Question: I have an enhanced popup menu (TOPopupMenu) with customized items (TOMenuItem). In Delphi 2007 I used TNT's code to force the delphi design editor to create TOMenuItem in the menu editor. Unfortunately, the same approach doesn't work for me in XE2.
Does anybody know how to do this in Delphi XE2?
Note:
'''
in D2007 TOPopupMenu = class(TTntPopupMenu), TOMenuItem = class(TTntMenuItem)
in DXE2 TOPopupMenu = class(TPopupMenu), TOMenuItem = class(TMenuItem)
'''
Delphi 2007:
<URL>

Unit OMenus_Editors which works in Delphi 2007 (basically copied from TntUnicodeControls)
'''
{*****************************************************************************}
{ }
{ Tnt Delphi Unicode Controls }
{ http://www.tntware.com/delphicontrols/unicode/ }
{ Version: 2.3.0 }
{ }
{ Copyright (c) 2002-2007, Troy Wolbrink (troy.wolbrink@tntware.com) }
{ }
{*****************************************************************************}
unit OMenus_Editors;
{$INCLUDE ..\TntUnicodeControls\Source\TntCompilers.inc}
{*******************************************************}
{ Special Thanks to Francisco Leong for getting these }
{ menu designer enhancements to work w/o MnuBuild. }
{*******************************************************}
interface
{$IFDEF COMPILER_6} // Delphi 6 and BCB 6 have MnuBuild available
{$DEFINE MNUBUILD_AVAILABLE}
{$ENDIF}
{$IFDEF COMPILER_7} // Delphi 7 has MnuBuild available
{$DEFINE MNUBUILD_AVAILABLE}
{$ENDIF}
uses
Windows, Classes, Menus, Messages,
{$IFDEF MNUBUILD_AVAILABLE} MnuBuild, {$ENDIF}
DesignEditors, DesignIntf;
type
TOMenuEditor = class(TComponentEditor)
public
procedure ExecuteVerb(Index: Integer); override;
function GetVerb(Index: Integer): string{TNT-ALLOW string}; override;
function GetVerbCount: Integer; override;
end;
procedure Register;
implementation
uses
{$IFDEF MNUBUILD_AVAILABLE} MnuConst, {$ELSE} DesignWindows, {$ENDIF} SysUtils, Graphics, ActnList,
Controls, Forms, TntDesignEditors_Design, TntActnList, TntMenus, OPopupMenu;
procedure Register;
begin
//RegisterComponentEditor(TMainMenu, TOMenuEditor);
RegisterComponentEditor(TOPopupMenu, TOMenuEditor);
end;
function GetMenuBuilder: TForm{TNT-ALLOW TForm};
{$IFDEF MNUBUILD_AVAILABLE}
begin
Result := MenuEditor;
{$ELSE}
var
Comp: TComponent;
begin
Result := nil;
if Application <> nil then
begin
Comp := Application.FindComponent('MenuBuilder');
if Comp is TForm{TNT-ALLOW TForm} then
Result := TForm{TNT-ALLOW TForm}(Comp);
end;
{$ENDIF}
end;
{$IFDEF DELPHI_9} // verified against Delphi 9
type
THackMenuBuilder = class(TDesignWindow)
protected
Fields: array[1..26] of TObject;
FWorkMenu: TMenuItem{TNT-ALLOW TMenuItem};
end;
{$ENDIF}
{$IFDEF COMPILER_10_UP}
{$IFDEF DELPHI_10} // NOT verified against Delphi 10
type
THackMenuBuilder = class(TDesignWindow)
protected
Fields: array[1..26] of TObject;
FWorkMenu: TMenuItem{TNT-ALLOW TMenuItem};
end;
{$ENDIF}
{$ENDIF}
function GetMenuBuilder_WorkMenu(MenuBuilder: TForm{TNT-ALLOW TForm}): TMenuItem{TNT-ALLOW TMenuItem};
begin
if MenuBuilder = nil then
Result := nil
else begin
{$IFDEF MNUBUILD_AVAILABLE}
Result := MenuEditor.WorkMenu;
{$ELSE}
Result := THackMenuBuilder(MenuBuilder).FWorkMenu;
Assert((Result = nil) or (Result is TMenuItem{TNT-ALLOW TMenuItem}),
'TNT Internal Error: THackMenuBuilder has incorrect internal layout.');
{$ENDIF}
end;
end;
{$IFDEF DELPHI_9} // verified against Delphi 9
type
THackMenuItemWin = class(TCustomControl)
protected
FxxxxCaptionExtent: Integer;
FMenuItem: TMenuItem{TNT-ALLOW TMenuItem};
end;
{$ENDIF}
{$IFDEF DELPHI_10} // beta: NOT verified against Delphi 10
type
THackMenuItemWin = class(TCustomControl)
protected
FxxxxCaptionExtent: Integer;
FMenuItem: TMenuItem{TNT-ALLOW TMenuItem};
end;
{$ENDIF}
function GetMenuItem(Control: TWinControl; DoVerify: Boolean = True): TMenuItem{TNT-ALLOW TMenuItem};
begin
{$IFDEF MNUBUILD_AVAILABLE}
if Control is TMenuItemWin then
Result := TMenuItemWin(Control).MenuItem
{$ELSE}
if Control.ClassName = 'TMenuItemWin' then begin
Result := THackMenuItemWin(Control).FMenuItem;
Assert((Result = nil) or (Result is TMenuItem{TNT-ALLOW TMenuItem}), 'TNT Internal Error: Unexpected TMenuItem field layout.');
end
{$ENDIF}
else if DoVerify then
raise Exception.Create('TNT Internal Error: Control is not a TMenuItemWin.')
else
Result := nil;
end;
procedure SetMenuItem(Control: TWinControl; Item: TMenuItem{TNT-ALLOW TMenuItem});
begin
{$IFDEF MNUBUILD_AVAILABLE}
if Control is TMenuItemWin then
TMenuItemWin(Control).MenuItem := Item
{$ELSE}
if Control.ClassName = 'TMenuItemWin' then begin
THackMenuItemWin(Control).FMenuItem := Item;
Item.FreeNotification(Control);
end
{$ENDIF}
else
raise Exception.Create('TNT Internal Error: Control is not a TMenuItemWin.');
end;
procedure ReplaceMenuItem(Control: TWinControl; ANewItem: TMenuItem{TNT-ALLOW TMenuItem});
var
OldItem: TMenuItem{TNT-ALLOW TMenuItem};
OldName: string{TNT-ALLOW string};
begin
OldItem := GetMenuItem(Control, True);
Assert(OldItem <> nil);
OldName := OldItem.Name;
FreeAndNil(OldItem);
ANewItem.Name := OldName; { assume old name }
SetMenuItem(Control, ANewItem);
end;
{ TTntMenuBuilderChecker }
type
TMenuBuilderChecker = class(TComponent)
private
FMenuBuilder: TForm{TNT-ALLOW TForm};
FCheckMenuAction: TTntAction;
FLastCaption: string{TNT-ALLOW string};
FLastActiveControl: TControl;
FLastMenuItem: TMenuItem{TNT-ALLOW TMenuItem};
procedure CheckMenuItems(Sender: TObject);
public
constructor Create(AOwner: TComponent); override;
destructor Destroy; override;
end;
var MenuBuilderChecker: TMenuBuilderChecker = nil;
constructor TMenuBuilderChecker.Create(AOwner: TComponent);
begin
inherited;
MenuBuilderChecker := Self;
FCheckMenuAction := TTntAction.Create(Self);
FCheckMenuAction.OnUpdate := CheckMenuItems;
FCheckMenuAction.OnExecute := CheckMenuItems;
FMenuBuilder := AOwner as TForm{TNT-ALLOW TForm};
FMenuBuilder.Action := FCheckMenuAction;
end;
destructor TMenuBuilderChecker.Destroy;
begin
FMenuBuilder := nil;
MenuBuilderChecker := nil;
inherited;
end;
type TAccessOMenuItem = class(TOMenuItem);
function CreateOMenuItem(OldItem: TMenuItem{TNT-ALLOW TMenuItem}): TOMenuItem;
var
OldName: AnsiString;
OldParent: TMenuItem{TNT-ALLOW TMenuItem};
OldIndex: Integer;
OldItemsList: TList;
j: integer;
begin
// item should be converted.
OldItemsList := TList.Create;
try
// clone properties
Result := TOMenuItem.Create(OldItem.Owner);
TAccessOMenuItem(Result).FComponentStyle := OldItem.ComponentStyle; {csTransient hides item from object inspector}
Result.Action := OldItem.Action;
Result.AutoCheck := OldItem.AutoCheck;
Result.AutoHotkeys := OldItem.AutoHotkeys;
Result.AutoLineReduction := OldItem.AutoLineReduction;
Result.Bitmap := OldItem.Bitmap;
Result.Break := OldItem.Break;
Result.Caption := OldItem.Caption;
Result.Checked := OldItem.Checked;
Result.Default := OldItem.Default;
Result.Enabled := OldItem.Enabled;
Result.GroupIndex := OldItem.GroupIndex;
Result.HelpContext := OldItem.HelpContext;
Result.Hint := OldItem.Hint;
Result.ImageIndex := OldItem.ImageIndex;
Result.MenuIndex := OldItem.MenuIndex;
Result.RadioItem := OldItem.RadioItem;
Result.ShortCut := OldItem.ShortCut;
Result.SubMenuImages := OldItem.SubMenuImages;
Result.Visible := OldItem.Visible;
Result.Tag := OldItem.Tag;
// clone events
Result.OnAdvancedDrawItem := OldItem.OnAdvancedDrawItem;
Result.OnClick := OldItem.OnClick;
Result.OnDrawItem := OldItem.OnDrawItem;
Result.OnMeasureItem := OldItem.OnMeasureItem;
// remember name, parent, index, children
OldName := OldItem.Name;
OldParent := OldItem.Parent;
OldIndex := OldItem.MenuIndex;
for j := OldItem.Count - 1 downto 0 do begin
OldItemsList.Insert(0, OldItem.Items[j]);
OldItem.Remove(OldItem.Items[j]);
end;
// clone final parts of old item
for j := 0 to OldItemsList.Count - 1 do
Result.Add(TMenuItem{TNT-ALLOW TMenuItem}(OldItemsList[j])); { add children }
if OldParent <> nil then
OldParent.Insert(OldIndex, Result); { insert into parent }
finally
OldItemsList.Free;
end;
end;
procedure CheckMenuItemWin(MenuItemWin: TWinControl; PartOfATntMenu: Boolean);
var
OldItem: TMenuItem{TNT-ALLOW TMenuItem};
begin
OldItem := GetMenuItem(MenuItemWin);
if OldItem = nil then
exit;
if (OldItem.ClassType = TMenuItem{TNT-ALLOW TMenuItem})
and (PartOfATntMenu or (OldItem.Parent is TOMenuItem)) then
begin
if MenuItemWin.Focused then
MenuItemWin.Parent.SetFocus; {Lose focus and regain later to ensure object inspector gets updated.}
ReplaceMenuItem(MenuItemWin, CreateOMenuItem(OldItem));
end else if (OldItem.ClassType = TOMenuItem)
and (OldItem.Parent = nil) and (OldItem.Caption = '') and (OldItem.Name = '')
and not (PartOfATntMenu or (OldItem.Parent is TOMenuItem)) then begin
if MenuItemWin.Focused then
MenuItemWin.Parent.SetFocus; {Lose focus and regain later to ensure object inspector gets updated.}
ReplaceMenuItem(MenuItemWin, TMenuItem{TNT-ALLOW TMenuItem}.Create(OldItem.Owner));
end;
end;
procedure TMenuBuilderChecker.CheckMenuItems(Sender: TObject);
var
a, i: integer;
MenuWin: TWinControl;
MenuItemWin: TWinControl;
SaveFocus: HWND;
PartOfATntMenu: Boolean;
WorkMenu: TMenuItem{TNT-ALLOW TMenuItem};
begin
if (FMenuBuilder <> nil)
and (FMenuBuilder.Action = FCheckMenuAction) then begin
if (FLastCaption <> FMenuBuilder.Caption)
or (FLastActiveControl <> FMenuBuilder.ActiveControl)
or (FLastMenuItem <> GetMenuItem(FMenuBuilder.ActiveControl, False))
then begin
try
try
with FMenuBuilder do begin
WorkMenu := GetMenuBuilder_WorkMenu(FMenuBuilder);
PartOfATntMenu := (WorkMenu <> nil)
and ((WorkMenu.Owner is TTntMainMenu) or (WorkMenu.Owner is TTntPopupMenu));
SaveFocus := Windows.GetFocus;
for a := ComponentCount - 1 downto 0 do begin
{$IFDEF MNUBUILD_AVAILABLE}
if Components[a] is TMenuWin then begin
{$ELSE}
if Components[a].ClassName = 'TMenuWin' then begin
{$ENDIF}
MenuWin := Components[a] as TWinControl;
with MenuWin do begin
for i := ComponentCount - 1 downto 0 do begin
{$IFDEF MNUBUILD_AVAILABLE}
if Components[i] is TMenuItemWin then begin
{$ELSE}
if Components[i].ClassName = 'TMenuItemWin' then begin
{$ENDIF}
MenuItemWin := Components[i] as TWinControl;
CheckMenuItemWin(MenuItemWin, PartOfATntMenu);
end;
end;
end;
end;
end;
if SaveFocus <> Windows.GetFocus then
Windows.SetFocus(SaveFocus);
end;
except
on E: Exception do begin
FMenuBuilder.Action := nil;
end;
end;
finally
FLastCaption := FMenuBuilder.Caption;
FLastActiveControl := FMenuBuilder.ActiveControl;
FLastMenuItem := GetMenuItem(FMenuBuilder.ActiveControl, False);
end;
end;
end;
end;
{ TOMenuEditor }
function TOMenuEditor.GetVerbCount: Integer;
begin
Result := 1;
end;
{$IFNDEF MNUBUILD_AVAILABLE}
resourcestring
SMenuDesigner = 'Menu Designer...';
{$ENDIF}
function TOMenuEditor.GetVerb(Index: Integer): string{TNT-ALLOW string};
begin
Result := SMenuDesigner;
end;
procedure TOMenuEditor.ExecuteVerb(Index: Integer);
var
MenuBuilder: TForm{TNT-ALLOW TForm};
begin
EditPropertyWithDialog(Component, 'Items', Designer);
MenuBuilder := GetMenuBuilder;
if Assigned(MenuBuilder) then begin
if (MenuBuilderChecker = nil) or (MenuBuilderChecker.FMenuBuilder <> MenuBuilder) then begin
MenuBuilderChecker.Free;
MenuBuilderChecker := TMenuBuilderChecker.Create(MenuBuilder);
end;
EditPropertyWithDialog(Component, 'Items', Designer); // update menu builder caption
end;
end;
initialization
finalization
if Assigned(MenuBuilderChecker) then
FreeAndNil(MenuBuilderChecker); // design package might be recompiled
end.
'''
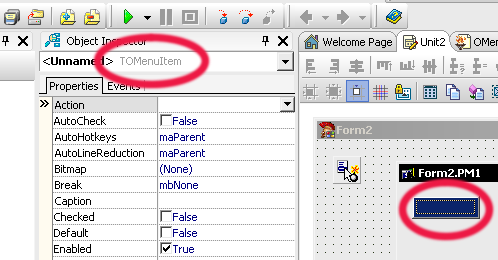
Answer: I figured it out. The problem was in THackMenuBuilder. This code works for both D2007 and DXE2.
Maybe somebody finds it useful if he writes custom menus.
OMenus_Editors.pas:
'''
{*****************************************************************************}
{ }
{ Modified by oxo (http://www.kluug.at) }
{ }
{ Original Code (TntMenus_Editors.pas) }
{ }
{ Tnt Delphi Unicode Controls }
{ http://www.tntware.com/delphicontrols/unicode/ }
{ Version: 2.3.0 }
{ }
{ Copyright (c) 2002-2007, Troy Wolbrink (troy.wolbrink@tntware.com) }
{ }
{*****************************************************************************}
unit OMenus_Editors;
{*******************************************************}
{ Special Thanks to Francisco Leong for getting these }
{ menu designer enhancements to work w/o MnuBuild. }
{*******************************************************}
interface
{$IFDEF VER150}//Delphi 7
{$DEFINE MNUBUILD_AVAILABLE}
{$ENDIF}
{$IFDEF VER140}//Delphi 6
{$DEFINE MNUBUILD_AVAILABLE}
{$ENDIF}
uses
Windows, Classes, Menus, Messages,
{$IFDEF MNUBUILD_AVAILABLE} MnuBuild, {$ENDIF}
DesignEditors, DesignIntf;
type
TOMenuEditor = class(TComponentEditor)
public
procedure ExecuteVerb(Index: Integer); override;
function GetVerb(Index: Integer): string; override;
function GetVerbCount: Integer; override;
end;
procedure Register;
implementation
uses
{$IFDEF MNUBUILD_AVAILABLE} MnuConst, {$ELSE} DesignWindows, {$ENDIF} SysUtils, Graphics, ActnList,
Controls, Forms, OPopupMenu, ODesignEditors_Design, Dialogs;
procedure Register;
begin
RegisterComponentEditor(TOPopupMenu, TOMenuEditor);
end;
function GetMenuBuilder: TCustomForm;
{$IFDEF MNUBUILD_AVAILABLE}
begin
Result := MenuEditor;
{$ELSE}
var
Comp: TComponent;
begin
Result := nil;
if Application <> nil then
begin
Comp := Application.FindComponent('MenuBuilder');
if Comp is TCustomForm then begin
Result := TCustomForm(Comp);
end;
end;
{$ENDIF}
end;
type
THackMenuBuilder = class(TDesignWindow)
protected
Fields: array[0..49] of TObject;
end;
function GetMenuBuilder_WorkMenu(MenuBuilder: TCustomForm): TMenuItem;
var I: Integer;
begin
if MenuBuilder = nil then
Result := nil
else begin
{$IFDEF MNUBUILD_AVAILABLE}
Result := MenuEditor.WorkMenu;
{$ELSE}
Result := nil;
for I := 25 to 35 do begin
try
if THackMenuBuilder(MenuBuilder).Fields[I] is TMenuItem then
Result := TMenuItem(THackMenuBuilder(MenuBuilder).Fields[I]);
except
end;
end;
Assert((Result = nil) or (Result is TMenuItem),
'OMenus Internal Error: THackMenuBuilder has incorrect internal layout.');
{$ENDIF}
end;
end;
type
THackMenuItemWin = class(TCustomControl)
protected
FxxxxCaptionExtent: Integer;
FMenuItem: TMenuItem;
end;
function GetMenuItem(Control: TWinControl; DoVerify: Boolean = True): TMenuItem;
begin
{$IFDEF MNUBUILD_AVAILABLE}
if Control is TMenuItemWin then
Result := TMenuItemWin(Control).MenuItem
{$ELSE}
if Control.ClassName = 'TMenuItemWin' then begin
Result := THackMenuItemWin(Control).FMenuItem;
Assert((Result = nil) or (Result is TMenuItem), 'OMenus Internal Error: Unexpected TMenuItem field layout.');
end
{$ENDIF}
else if DoVerify then
raise Exception.Create('OMenus Internal Error: Control is not a TMenuItemWin.')
else
Result := nil;
end;
procedure SetMenuItem(Control: TWinControl; Item: TMenuItem);
begin
{$IFDEF MNUBUILD_AVAILABLE}
if Control is TMenuItemWin then
TMenuItemWin(Control).MenuItem := Item
{$ELSE}
if Control.ClassName = 'TMenuItemWin' then begin
THackMenuItemWin(Control).FMenuItem := Item;
Item.FreeNotification(Control);
end
{$ENDIF}
else
raise Exception.Create('OMenus Internal Error: Control is not a TMenuItemWin.');
end;
procedure ReplaceMenuItem(Control: TWinControl; ANewItem: TMenuItem);
var
OldItem: TMenuItem;
OldName: string;
begin
OldItem := GetMenuItem(Control, True);
Assert(OldItem <> nil);
OldName := OldItem.Name;
FreeAndNil(OldItem);
ANewItem.Name := OldName; { assume old name }
SetMenuItem(Control, ANewItem);
end;
{ TMenuBuilderChecker }
type
TMenuBuilderChecker = class(TComponent)
private
FMenuBuilder: TCustomForm;
FCheckMenuAction: TAction;
FLastCaption: string;
FLastActiveControl: TControl;
FLastMenuItem: TMenuItem;
procedure CheckMenuItems(Sender: TObject);
public
constructor Create(AOwner: TComponent); override;
destructor Destroy; override;
end;
var MenuBuilderChecker: TMenuBuilderChecker = nil;
constructor TMenuBuilderChecker.Create(AOwner: TComponent);
begin
inherited;
MenuBuilderChecker := Self;
FCheckMenuAction := TAction.Create(Self);
FCheckMenuAction.OnUpdate := CheckMenuItems;
FCheckMenuAction.OnExecute := CheckMenuItems;
FMenuBuilder := AOwner as TCustomForm;
FMenuBuilder.Action := FCheckMenuAction;
end;
destructor TMenuBuilderChecker.Destroy;
begin
FMenuBuilder := nil;
MenuBuilderChecker := nil;
inherited;
end;
type TAccessOMenuItem = class(TOMenuItem);
function CreateOMenuItem(OldItem: TMenuItem): TOMenuItem;
var
OldName: AnsiString;
OldParent: TMenuItem;
OldIndex: Integer;
OldItemsList: TList;
j: integer;
begin
// item should be converted.
OldItemsList := TList.Create;
try
// clone properties
Result := TOMenuItem.Create(OldItem.Owner);
TAccessOMenuItem(Result).FComponentStyle := OldItem.ComponentStyle; {csTransient hides item from object inspector}
Result.Action := OldItem.Action;
Result.AutoCheck := OldItem.AutoCheck;
Result.AutoHotkeys := OldItem.AutoHotkeys;
Result.AutoLineReduction := OldItem.AutoLineReduction;
Result.Bitmap := OldItem.Bitmap;
Result.Break := OldItem.Break;
Result.Caption := OldItem.Caption;
Result.Checked := OldItem.Checked;
Result.Default := OldItem.Default;
Result.Enabled := OldItem.Enabled;
Result.GroupIndex := OldItem.GroupIndex;
Result.HelpContext := OldItem.HelpContext;
Result.Hint := OldItem.Hint;
Result.ImageIndex := OldItem.ImageIndex;
Result.MenuIndex := OldItem.MenuIndex;
Result.RadioItem := OldItem.RadioItem;
Result.ShortCut := OldItem.ShortCut;
Result.SubMenuImages := OldItem.SubMenuImages;
Result.Visible := OldItem.Visible;
Result.Tag := OldItem.Tag;
// clone events
Result.OnAdvancedDrawItem := OldItem.OnAdvancedDrawItem;
Result.OnClick := OldItem.OnClick;
Result.OnDrawItem := OldItem.OnDrawItem;
Result.OnMeasureItem := OldItem.OnMeasureItem;
// remember name, parent, index, children
OldName := OldItem.Name;
OldParent := OldItem.Parent;
OldIndex := OldItem.MenuIndex;
for j := OldItem.Count - 1 downto 0 do begin
OldItemsList.Insert(0, OldItem.Items[j]);
OldItem.Remove(OldItem.Items[j]);
end;
// clone final parts of old item
for j := 0 to OldItemsList.Count - 1 do
Result.Add(TMenuItem(OldItemsList[j])); { add children }
if OldParent <> nil then
OldParent.Insert(OldIndex, Result); { insert into parent }
finally
OldItemsList.Free;
end;
end;
procedure CheckMenuItemWin(MenuItemWin: TWinControl; PartOfAMenu: Boolean);
var
OldItem: TMenuItem;
begin
OldItem := GetMenuItem(MenuItemWin);
if OldItem = nil then
exit;
if (OldItem.ClassType = TMenuItem)
and (PartOfAMenu or (OldItem.Parent is TOMenuItem)) then
begin
if MenuItemWin.Focused then
MenuItemWin.Parent.SetFocus; {Lose focus and regain later to ensure object inspector gets updated.}
ReplaceMenuItem(MenuItemWin, CreateOMenuItem(OldItem));
end else if (OldItem.ClassType = TOMenuItem)
and (OldItem.Parent = nil) and (OldItem.Caption = '') and (OldItem.Name = '')
and not (PartOfAMenu or (OldItem.Parent is TOMenuItem)) then begin
if MenuItemWin.Focused then
MenuItemWin.Parent.SetFocus; {Lose focus and regain later to ensure object inspector gets updated.}
ReplaceMenuItem(MenuItemWin, TMenuItem.Create(OldItem.Owner));
end;
end;
procedure TMenuBuilderChecker.CheckMenuItems(Sender: TObject);
var
a, i: integer;
MenuWin: TWinControl;
MenuItemWin: TWinControl;
SaveFocus: HWND;
PartOfAMenu: Boolean;
WorkMenu: TMenuItem;
begin
if (FMenuBuilder <> nil)
and (FMenuBuilder.Action = FCheckMenuAction) then begin
if (FLastCaption <> FMenuBuilder.Caption)
or (FLastActiveControl <> FMenuBuilder.ActiveControl)
or (FLastMenuItem <> GetMenuItem(FMenuBuilder.ActiveControl, False))
then begin
try
try
with FMenuBuilder do begin
WorkMenu := GetMenuBuilder_WorkMenu(FMenuBuilder);
PartOfAMenu := (WorkMenu <> nil)
and ((WorkMenu.Owner is TMainMenu) or (WorkMenu.Owner is TPopupMenu));
//ShowMessage('CheckMenuItems: ' + BoolToStr((WorkMenu <> nil), True));
SaveFocus := Windows.GetFocus;
for a := ComponentCount - 1 downto 0 do begin
{$IFDEF MNUBUILD_AVAILABLE}
if Components[a] is TMenuWin then begin
{$ELSE}
if Components[a].ClassName = 'TMenuWin' then begin
{$ENDIF}
MenuWin := Components[a] as TWinControl;
with MenuWin do begin
for i := ComponentCount - 1 downto 0 do begin
{$IFDEF MNUBUILD_AVAILABLE}
if Components[i] is TMenuItemWin then begin
{$ELSE}
if Components[i].ClassName = 'TMenuItemWin' then begin
{$ENDIF}
MenuItemWin := Components[i] as TWinControl;
CheckMenuItemWin(MenuItemWin, PartOfAMenu);
end;
end;
end;
end;
end;
if SaveFocus <> Windows.GetFocus then
Windows.SetFocus(SaveFocus);
end;
except
on E: Exception do begin
FMenuBuilder.Action := nil;
end;
end;
finally
FLastCaption := FMenuBuilder.Caption;
FLastActiveControl := FMenuBuilder.ActiveControl;
FLastMenuItem := GetMenuItem(FMenuBuilder.ActiveControl, False);
end;
end;
end;
end;
{ TOMenuEditor }
function TOMenuEditor.GetVerbCount: Integer;
begin
Result := 1;
end;
{$IFNDEF MNUBUILD_AVAILABLE}
resourcestring
SMenuDesigner = 'Menu Designer...';
{$ENDIF}
function TOMenuEditor.GetVerb(Index: Integer): string;
begin
Result := SMenuDesigner;
end;
procedure TOMenuEditor.ExecuteVerb(Index: Integer);
var
MenuBuilder: TCustomForm;
begin
EditPropertyWithDialog(Component, 'Items', Designer);
MenuBuilder := GetMenuBuilder;
if Assigned(MenuBuilder) then begin
if (MenuBuilderChecker = nil) or (MenuBuilderChecker.FMenuBuilder <> MenuBuilder) then begin
MenuBuilderChecker.Free;
MenuBuilderChecker := TMenuBuilderChecker.Create(MenuBuilder);
end;
EditPropertyWithDialog(Component, 'Items', Designer); // update menu builder caption
end;
end;
initialization
finalization
if Assigned(MenuBuilderChecker) then
FreeAndNil(MenuBuilderChecker); // design package might be recompiled
end.
'''
ODesignEditors_Design.pas:
'''
{*****************************************************************************}
{ }
{ Modified by oxo (http://www.kluug.at) }
{ }
{ Original Code (ODesignEditors_Design.pas) }
{ }
{ Tnt Delphi Unicode Controls }
{ http://www.tntware.com/delphicontrols/unicode/ }
{ Version: 2.3.0 }
{ }
{ Copyright (c) 2002-2007, Troy Wolbrink (troy.wolbrink@tntware.com) }
{ }
{*****************************************************************************}
unit ODesignEditors_Design;
interface
uses
Classes, Forms, TypInfo, DesignIntf, DesignEditors;
procedure EditPropertyWithDialog(Component: TPersistent; const PropName: String; const Designer: IDesigner);
implementation
uses
SysUtils;
{ TPropertyEditorWithDialog }
type
TPropertyEditorWithDialog = class
private
FPropName: String;
procedure CheckEditProperty(const Prop: IProperty);
procedure EditProperty(Component: TPersistent; const PropName: String; const Designer: IDesigner);
end;
procedure TPropertyEditorWithDialog.CheckEditProperty(const Prop: IProperty);
begin
if Prop.GetName = FPropName then
Prop.Edit;
end;
procedure TPropertyEditorWithDialog.EditProperty(Component: TPersistent; const PropName: String; const Designer: IDesigner);
var
Components: IDesignerSelections;
begin
FPropName := PropName;
Components := TDesignerSelections.Create;
Components.Add(Component);
GetComponentProperties(Components, [tkClass], Designer, CheckEditProperty);
end;
procedure EditPropertyWithDialog(Component: TPersistent; const PropName: String; const Designer: IDesigner);
begin
with TPropertyEditorWithDialog.Create do
try
EditProperty(Component, PropName, Designer);
finally
Free;
end;
end;
end.
'''